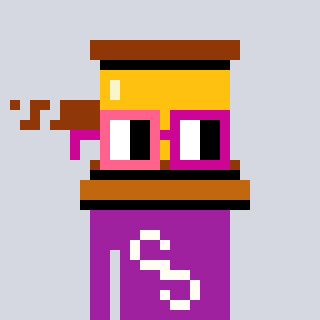
a pixel art character with square pink and red glasses, a gavel-shaped head and a magenta-colored body on a cool background